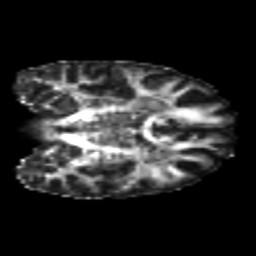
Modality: FA
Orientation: coronal
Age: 22
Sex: female
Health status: healthy
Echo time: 0.074 s